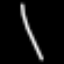
Label: line